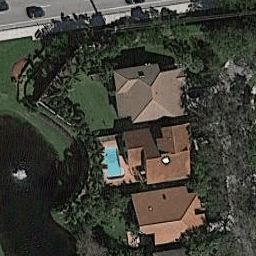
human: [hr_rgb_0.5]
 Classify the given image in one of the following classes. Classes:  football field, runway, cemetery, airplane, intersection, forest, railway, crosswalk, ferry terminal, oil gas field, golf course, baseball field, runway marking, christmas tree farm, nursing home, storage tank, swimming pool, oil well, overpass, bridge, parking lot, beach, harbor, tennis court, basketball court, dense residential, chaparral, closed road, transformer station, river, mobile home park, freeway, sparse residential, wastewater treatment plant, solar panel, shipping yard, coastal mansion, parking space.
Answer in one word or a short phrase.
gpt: coastal mansion